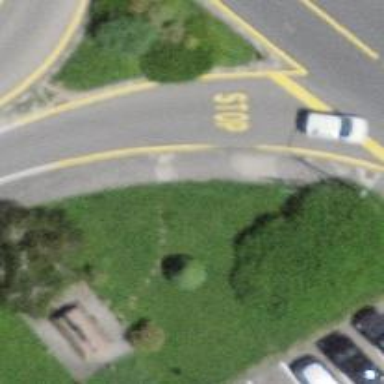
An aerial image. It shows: Raised kerb.